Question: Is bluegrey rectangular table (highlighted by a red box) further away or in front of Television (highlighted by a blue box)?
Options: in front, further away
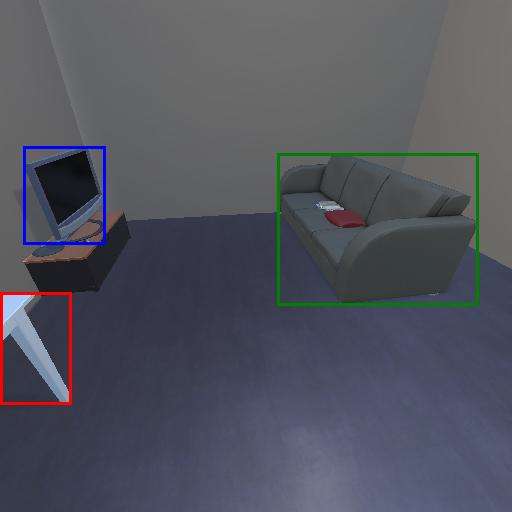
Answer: in front